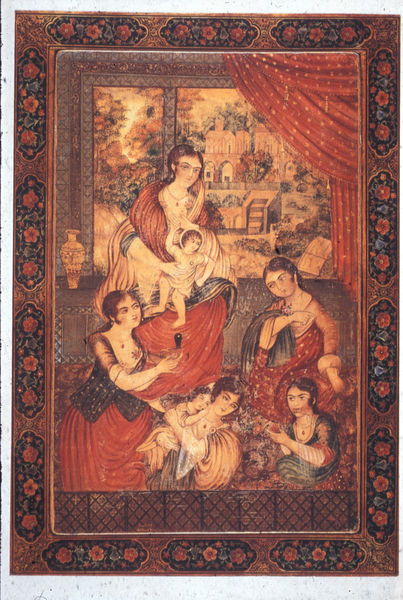
Titel: Spiegel, Maria, Jesuskind und wartende Frauen darstellend, aus Isfaha, Iran (islamisch)
Künstler: unbekannt
Standort: New York
Institution: Privatsammlung
Schlagwörter: baum, blau, nackt, bäume, frauen, gelb, menschen, mädchen, blumen, damen, fenster, frau, geste, hintergrund, kleid, kleider, orange, schmuck, schwarz, szene, ausblick, dame, gebäude, haus, rosen, rot, schloss, tuch, gesellschaft, muster, ornament, rock, teppich, wand, architektur, diener, falten, kleidung, rahmen, bild, hände, vorhang, gitter, gewand, haare, sitzend, stoff, tücher, decke, familie, kind, mutter, theater, kinder, amphore, garten, krug, vase, schrank, perspektive, baby, inszenierung, treppe, gardine, wandteppich, verzierung, holzrahmen, weste, ruine, orient, rechteck, palast, gestik, harem, christus, jesus, tapisserie, maria, gabe, indien, miniatur, wandbehang, webteppich, arabien, persien, vorhanf, geburt, kleinkinder, vorhnag, pünktchen, menschn, buchmalerei, morgenland, trompe l'euil, ammen, armenien, dienerine, erhöht sitzend, haarem, knd, sari, saris, serail